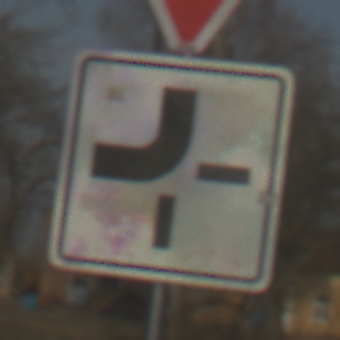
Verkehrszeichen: VerlaufVorfahrtsstrasse2
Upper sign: VorfahrtGewaehren
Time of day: MorningAfternoon
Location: Outdoor (Suburban)
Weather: PartlyCloudy
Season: NotSpecified
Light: Natural